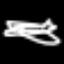
Label: airplane